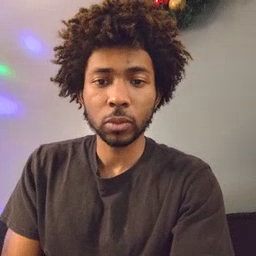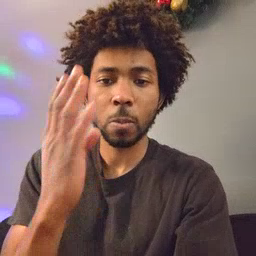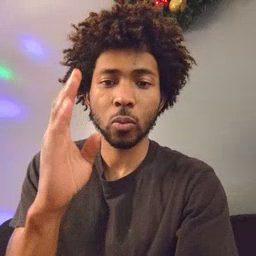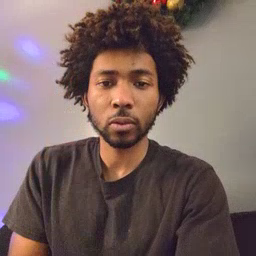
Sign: blue